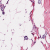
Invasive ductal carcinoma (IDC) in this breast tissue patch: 1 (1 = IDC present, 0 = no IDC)